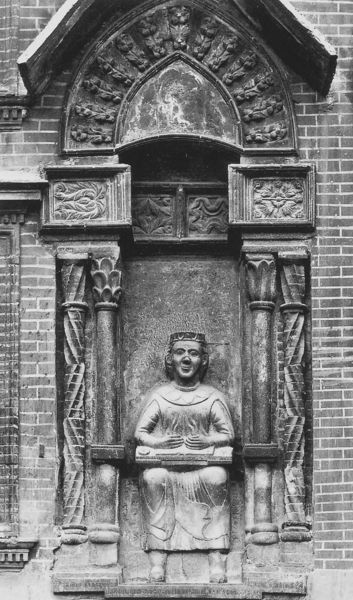
Titel: Palazzo del Podesta
Standort: Mantua (EU - I - Lombardei)
Schlagwörter: säulen, dach, stein, kirche, relief, kaiser, thron, heilige, vordach